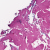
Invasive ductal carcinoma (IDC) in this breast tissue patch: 0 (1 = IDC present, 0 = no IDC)